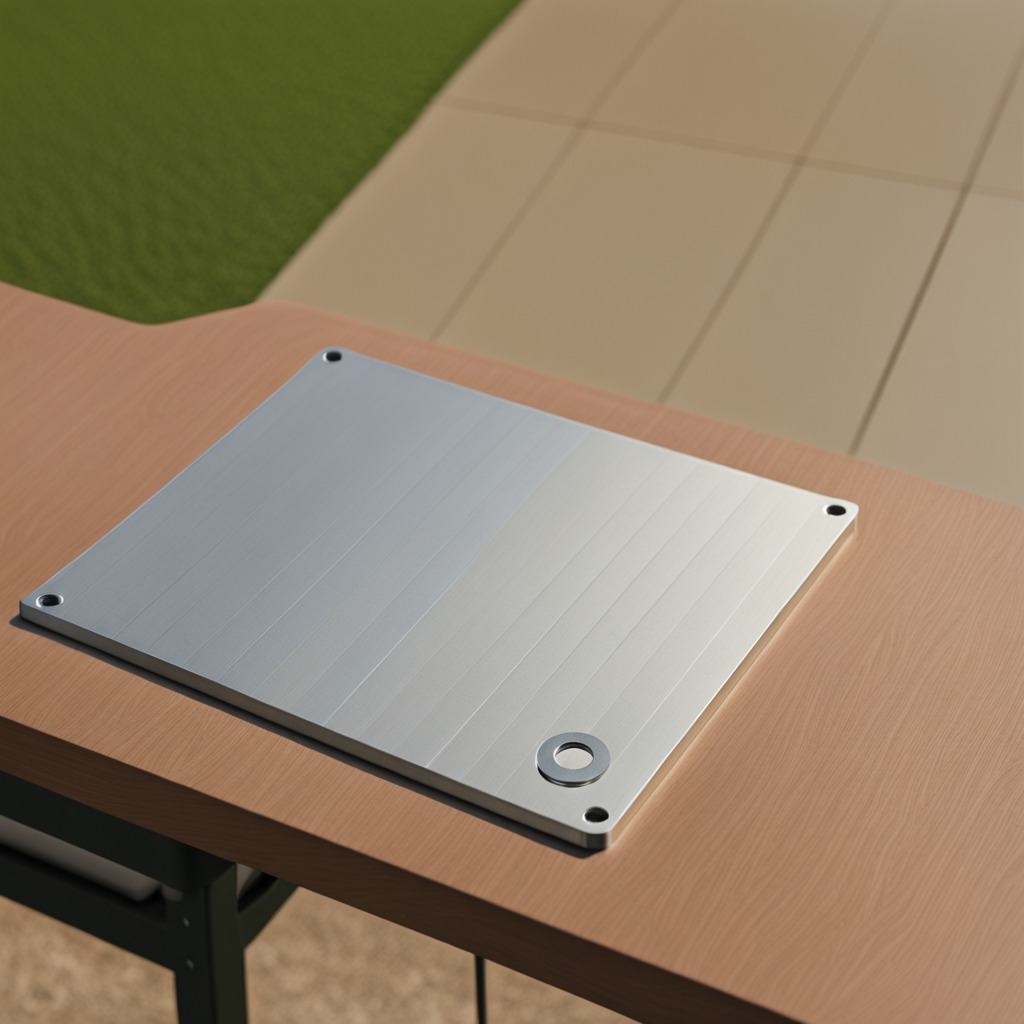
A flat metal washer lies on a clean utility table in a temporary outdoor tool station afternoon light present textured surface